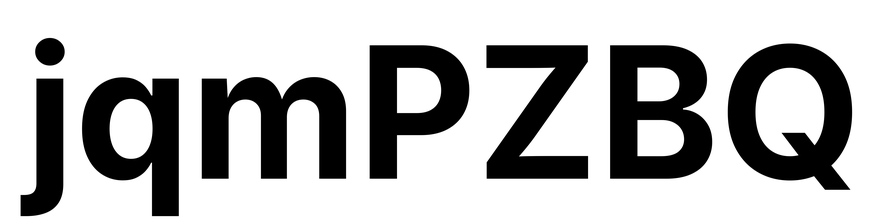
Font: Inter_Bold